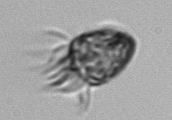
Label: Ciliophora